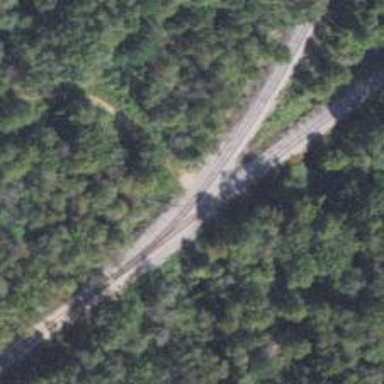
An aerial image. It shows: Railway spur service.